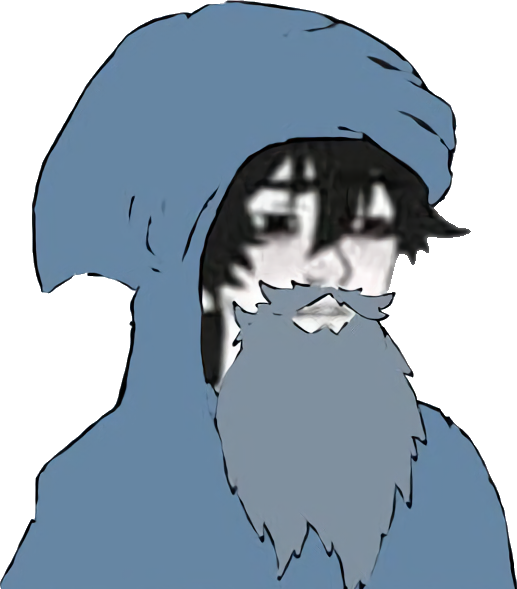
Label: 5_Twinkjak